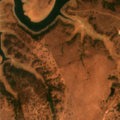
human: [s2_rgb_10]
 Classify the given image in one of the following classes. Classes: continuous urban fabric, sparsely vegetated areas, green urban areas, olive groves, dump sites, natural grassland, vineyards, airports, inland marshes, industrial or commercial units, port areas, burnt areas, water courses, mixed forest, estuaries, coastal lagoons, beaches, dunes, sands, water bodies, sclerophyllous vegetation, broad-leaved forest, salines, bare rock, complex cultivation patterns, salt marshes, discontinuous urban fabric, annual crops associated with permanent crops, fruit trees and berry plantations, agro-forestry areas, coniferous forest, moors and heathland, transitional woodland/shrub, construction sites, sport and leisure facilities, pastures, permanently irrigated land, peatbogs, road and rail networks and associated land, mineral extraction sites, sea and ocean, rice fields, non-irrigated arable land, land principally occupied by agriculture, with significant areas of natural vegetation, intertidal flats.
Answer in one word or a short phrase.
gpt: non-irrigated arable land, pastures, agro-forestry areas, broad-leaved forest, transitional woodland/shrub, water bodies